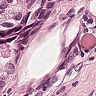
Metastatic tissue present: yes